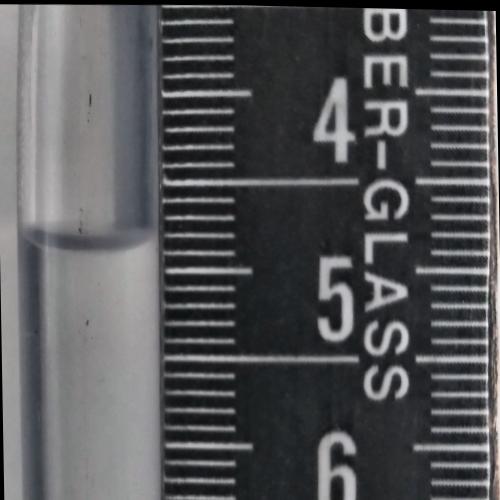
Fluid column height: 4.8 cm